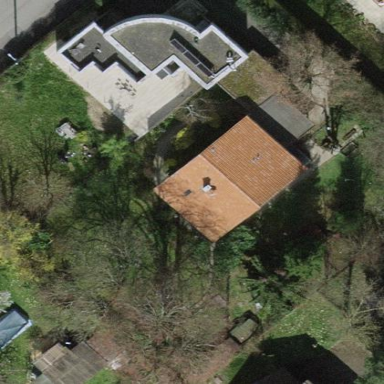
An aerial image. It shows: Garden enclosed by fence.